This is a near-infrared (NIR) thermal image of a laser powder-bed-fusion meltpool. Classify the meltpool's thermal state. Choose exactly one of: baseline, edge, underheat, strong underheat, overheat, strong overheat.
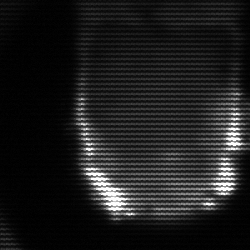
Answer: baseline